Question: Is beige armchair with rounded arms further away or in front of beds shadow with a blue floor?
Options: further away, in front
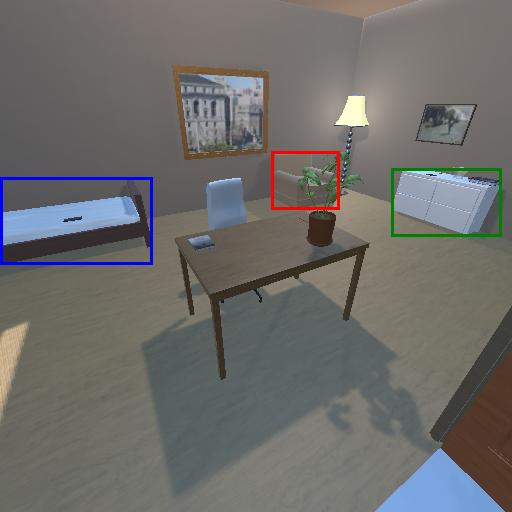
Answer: further away